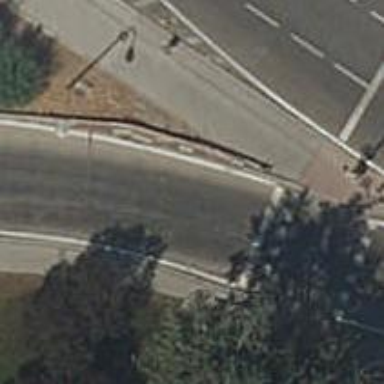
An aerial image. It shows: Road with traffic signals.